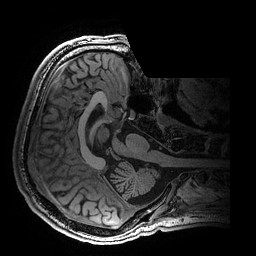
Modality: T1w
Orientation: axial
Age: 23
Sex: male
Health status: healthy
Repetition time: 2.53 s
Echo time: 0.0034 s